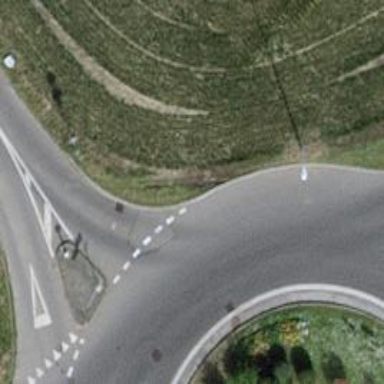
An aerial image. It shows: Asphalt road that is secondary route leading to roundabout.